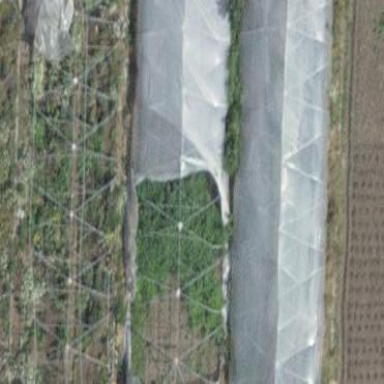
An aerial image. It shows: Greenhouse.